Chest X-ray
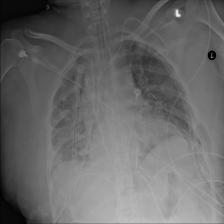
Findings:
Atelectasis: negative
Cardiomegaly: negative
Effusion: negative
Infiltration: positive
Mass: negative
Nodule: negative
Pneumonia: negative
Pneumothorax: negative
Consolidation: negative
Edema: negative
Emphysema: positive
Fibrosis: negative
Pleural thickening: negative
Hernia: negative